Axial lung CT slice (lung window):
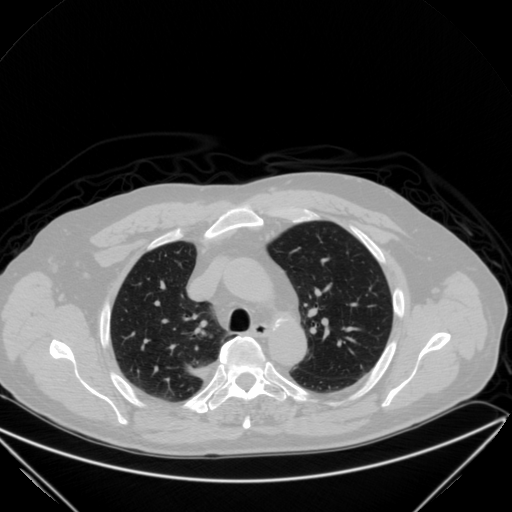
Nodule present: yes
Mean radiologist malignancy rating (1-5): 3